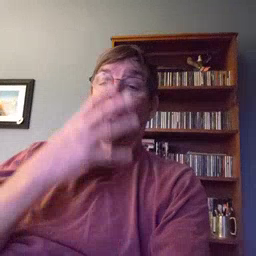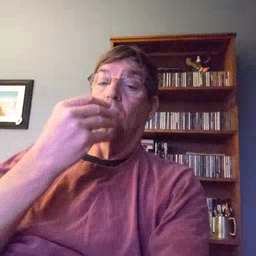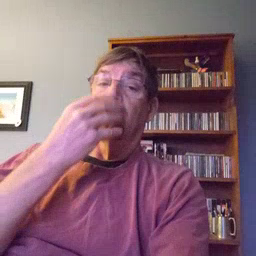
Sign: wolf